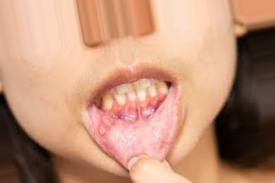
Condition: Mouth Ulcer